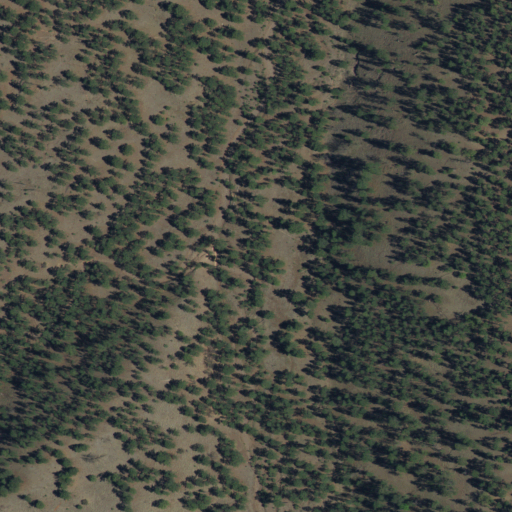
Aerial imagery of valley in New Mexico named Shotgun Canyon containing only evergreen forest